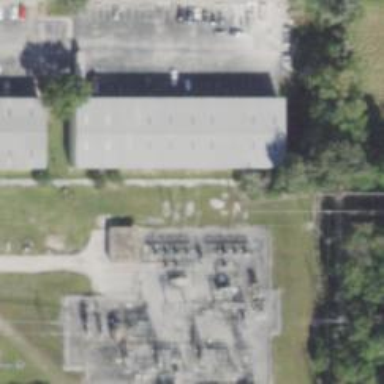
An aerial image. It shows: Distribution level power substation enclosed by fence.